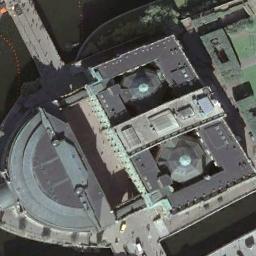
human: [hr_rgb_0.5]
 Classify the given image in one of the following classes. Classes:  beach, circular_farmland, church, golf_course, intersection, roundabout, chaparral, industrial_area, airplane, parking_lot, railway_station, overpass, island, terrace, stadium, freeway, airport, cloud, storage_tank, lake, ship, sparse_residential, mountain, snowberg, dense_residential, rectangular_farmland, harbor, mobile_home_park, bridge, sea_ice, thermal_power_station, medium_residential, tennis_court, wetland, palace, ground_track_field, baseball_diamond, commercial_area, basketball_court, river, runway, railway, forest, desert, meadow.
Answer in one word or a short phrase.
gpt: palace